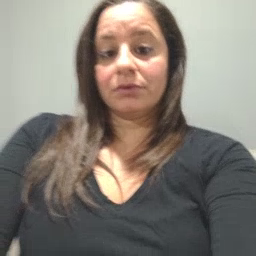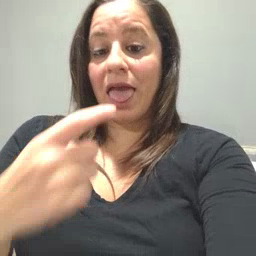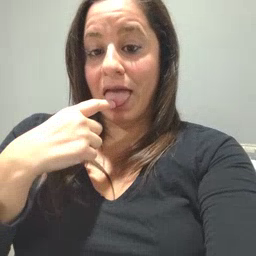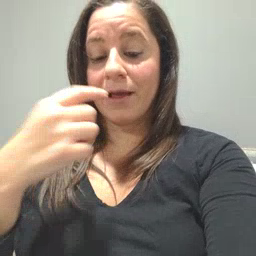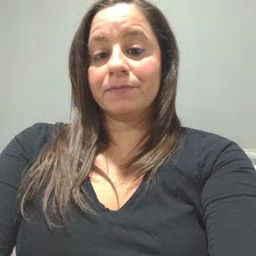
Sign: tongue